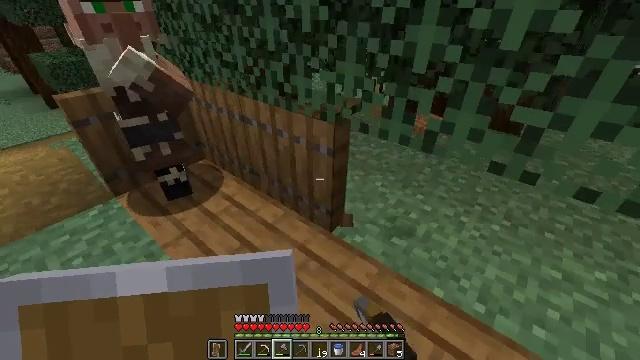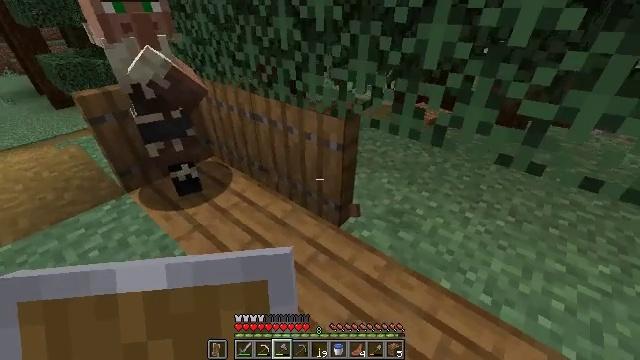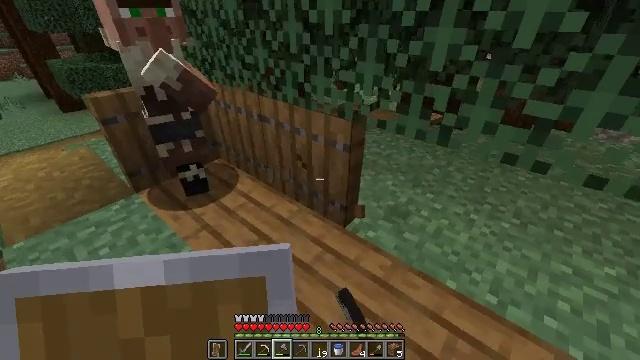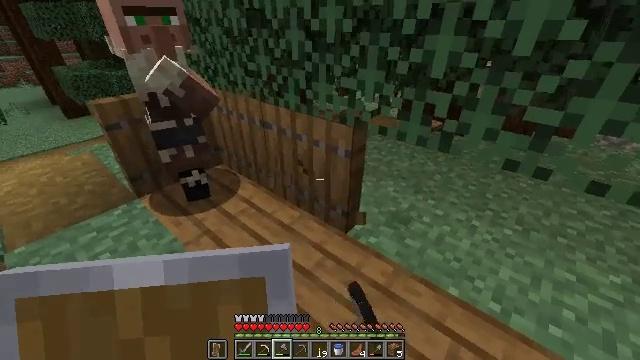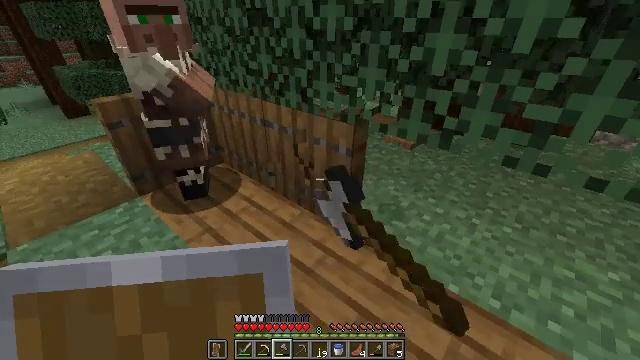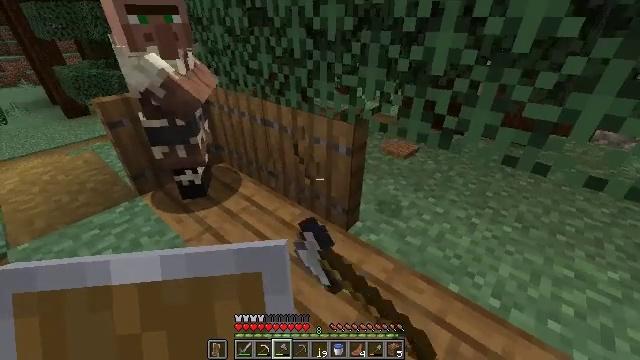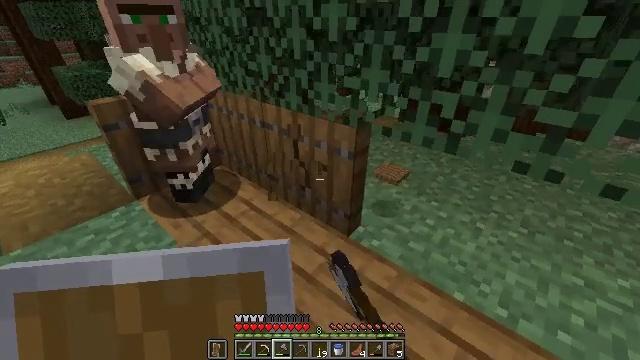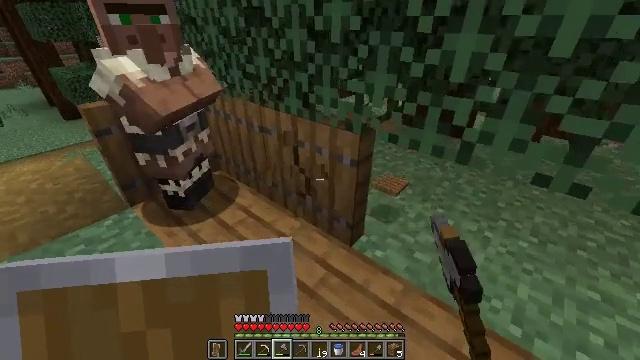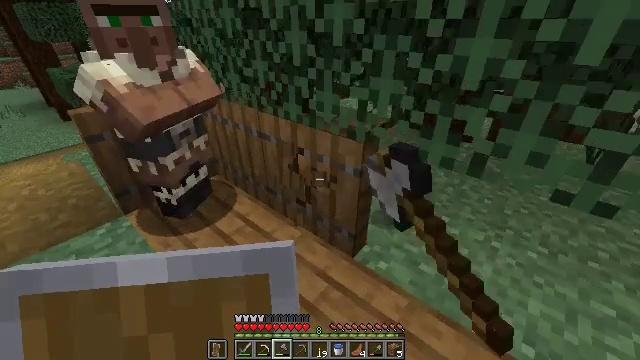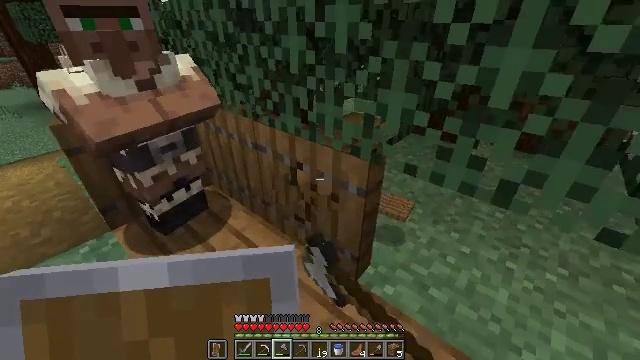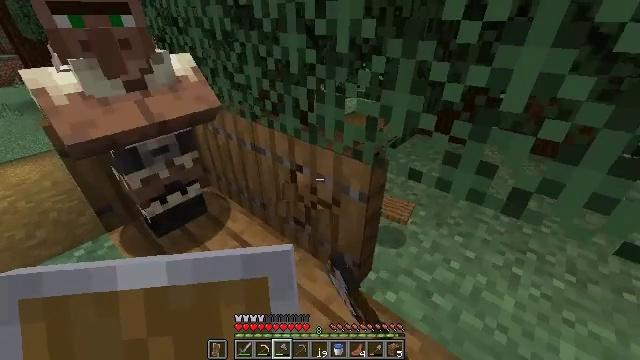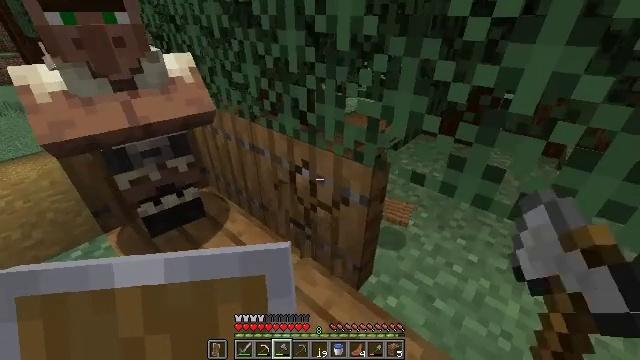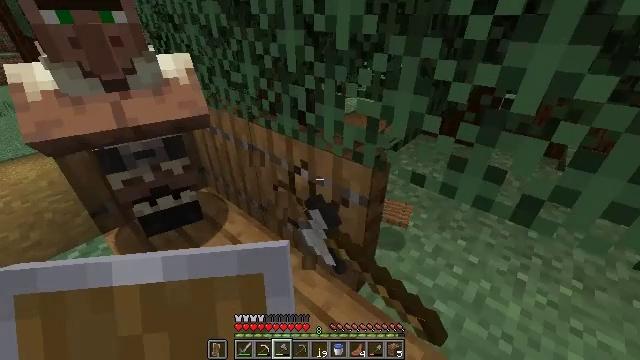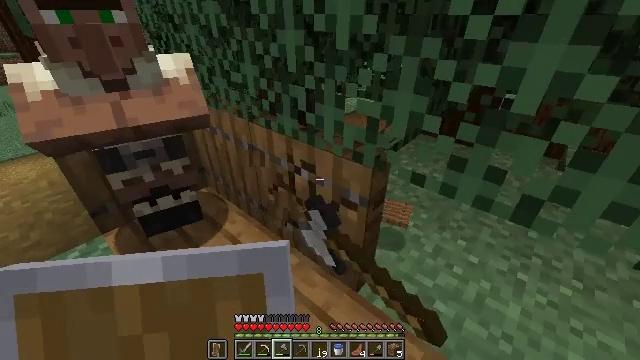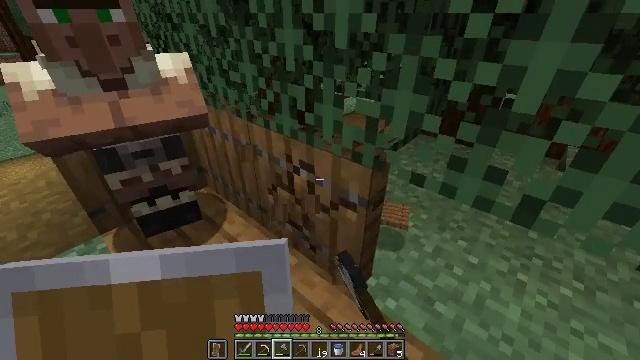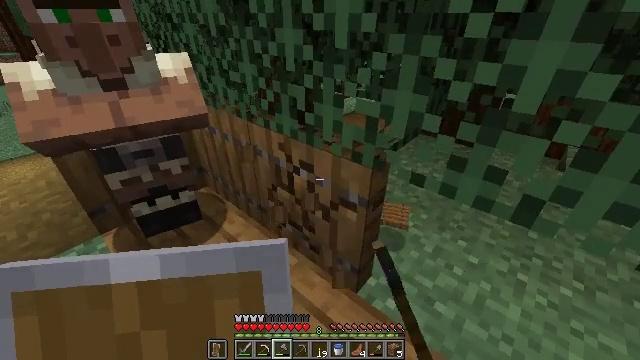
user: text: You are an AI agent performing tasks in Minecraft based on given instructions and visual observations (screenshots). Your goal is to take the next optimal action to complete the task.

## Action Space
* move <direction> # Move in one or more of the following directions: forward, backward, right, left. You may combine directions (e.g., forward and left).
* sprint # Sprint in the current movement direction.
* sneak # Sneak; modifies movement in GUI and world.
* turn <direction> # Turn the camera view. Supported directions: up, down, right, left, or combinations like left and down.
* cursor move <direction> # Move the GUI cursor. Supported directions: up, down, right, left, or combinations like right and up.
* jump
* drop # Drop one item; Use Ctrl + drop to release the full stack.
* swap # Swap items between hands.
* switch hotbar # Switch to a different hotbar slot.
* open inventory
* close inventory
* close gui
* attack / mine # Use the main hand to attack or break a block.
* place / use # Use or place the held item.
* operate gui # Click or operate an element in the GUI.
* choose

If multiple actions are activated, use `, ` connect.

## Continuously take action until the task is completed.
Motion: motion action
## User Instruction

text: Retrieve the spruce trapdoor by mining.
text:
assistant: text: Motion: attack / mine
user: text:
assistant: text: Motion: turn up, attack / mine
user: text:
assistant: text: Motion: turn up, attack / mine
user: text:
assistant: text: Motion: attack / mine
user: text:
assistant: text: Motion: attack / mine
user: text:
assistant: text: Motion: move forward, attack / mine
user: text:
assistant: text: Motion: move forward, attack / mine
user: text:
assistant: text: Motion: move forward, attack / mine
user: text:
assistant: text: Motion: attack / mine
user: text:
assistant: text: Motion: attack / mine
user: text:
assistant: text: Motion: attack / mine
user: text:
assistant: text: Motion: attack / mine
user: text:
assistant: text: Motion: attack / mine
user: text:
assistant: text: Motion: attack / mine
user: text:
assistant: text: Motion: attack / mine
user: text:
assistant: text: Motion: attack / mine
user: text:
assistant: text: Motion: attack / mine
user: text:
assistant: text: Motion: attack / mine
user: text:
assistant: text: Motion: attack / mine
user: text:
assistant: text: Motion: attack / mine
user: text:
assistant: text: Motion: attack / mine
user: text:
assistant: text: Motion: attack / mine
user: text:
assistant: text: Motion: attack / mine
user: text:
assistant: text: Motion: attack / mine
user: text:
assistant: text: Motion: attack / mine
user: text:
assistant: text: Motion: attack / mine
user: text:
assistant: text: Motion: attack / mine
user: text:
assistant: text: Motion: attack / mine
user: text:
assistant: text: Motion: move left, attack / mine
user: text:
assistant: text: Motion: move left